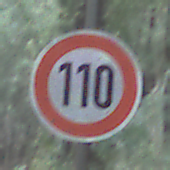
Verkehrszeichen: Geschwindigkeit110
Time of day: SunriseSunset
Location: Outdoor (Nature)
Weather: NotSpecified
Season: Autumn
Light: Natural